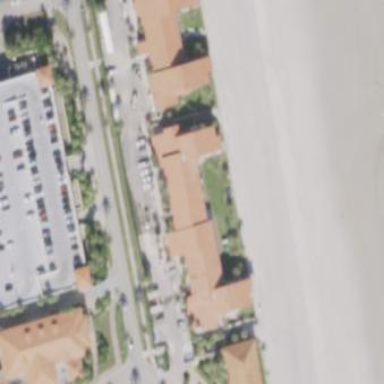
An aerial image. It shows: Beach resort building.